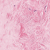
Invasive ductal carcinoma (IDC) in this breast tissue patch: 0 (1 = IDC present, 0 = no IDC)